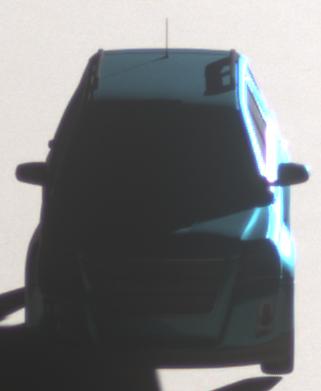
Make: GMC
Model: Terrain
Detailed model: Gen. 1
Model produced from: 2009
Model produced until: 2017
Doors: 5
Color: blue
Road condition: dry road
Daytime: sunrise or sunset
Contrast: high contrast